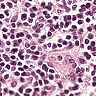
Metastatic tissue present: no